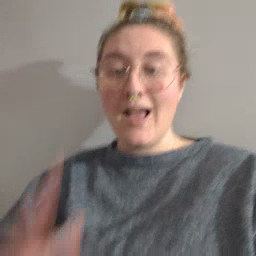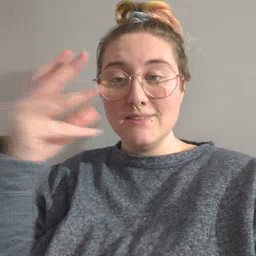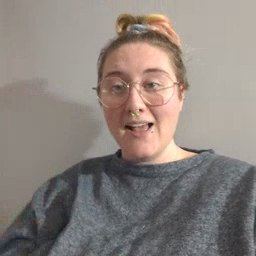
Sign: outside